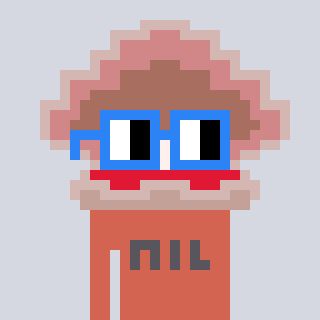
a pixel art character with square blue glasses, a oyster-shaped head and a peachy-colored body on a cool background